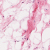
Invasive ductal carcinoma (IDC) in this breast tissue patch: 0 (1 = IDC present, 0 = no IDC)